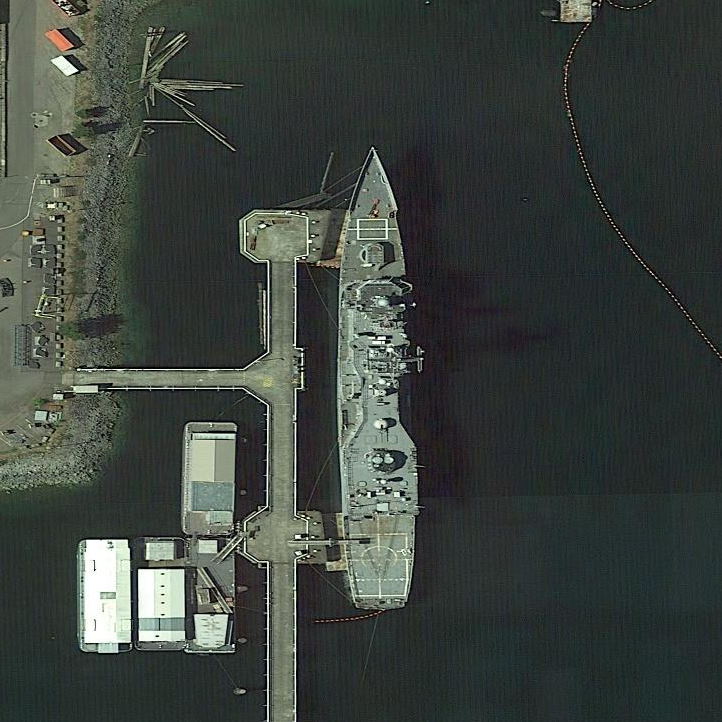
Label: Ticonderoga-class_cruiser